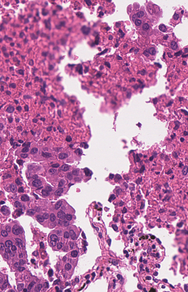
Tumor epithelial tissue: yes
Tumor-associated stroma tissue: yes
Normal tissue: no